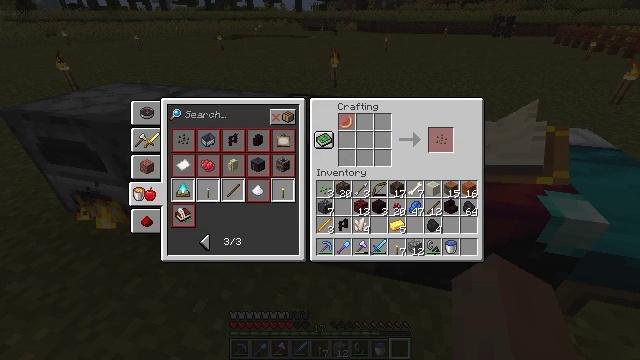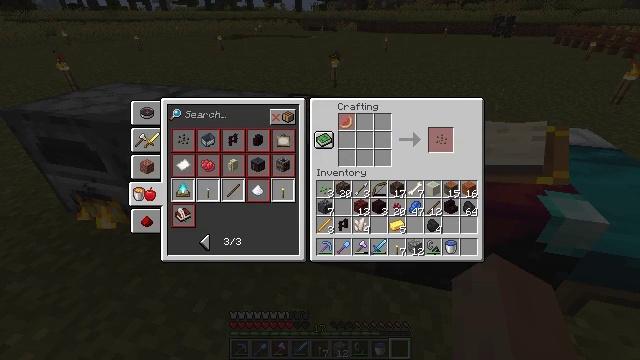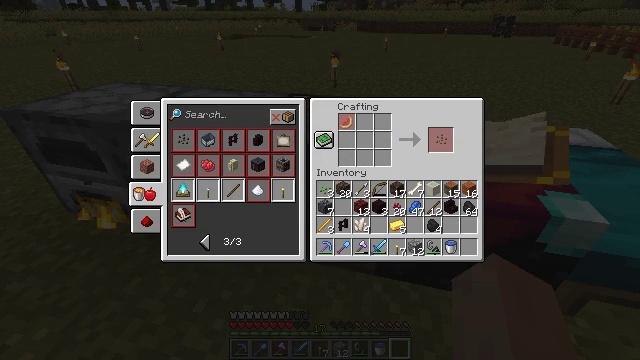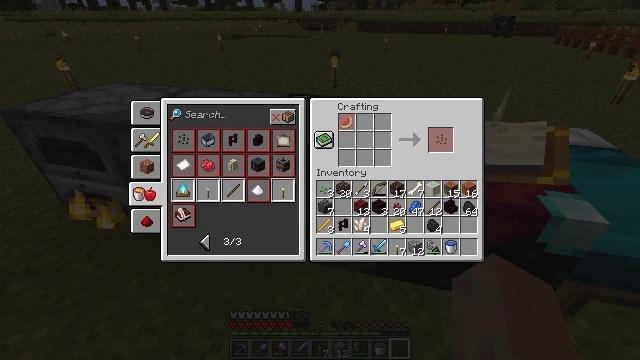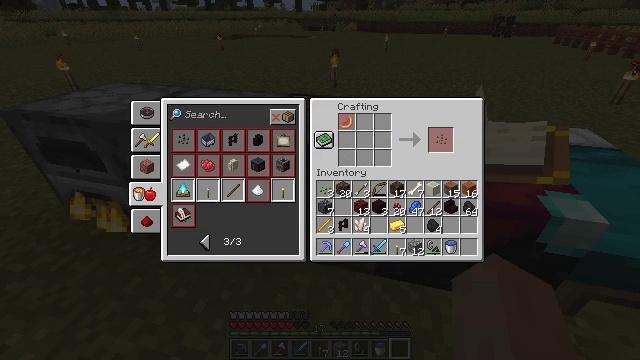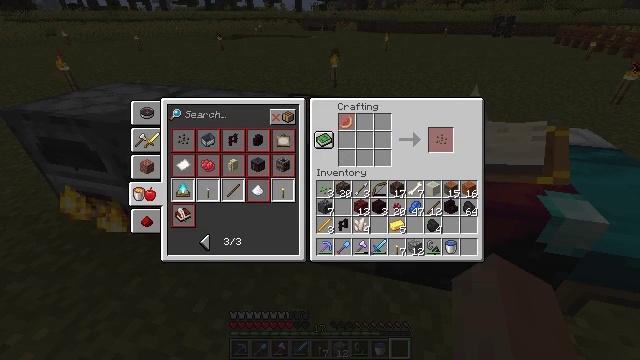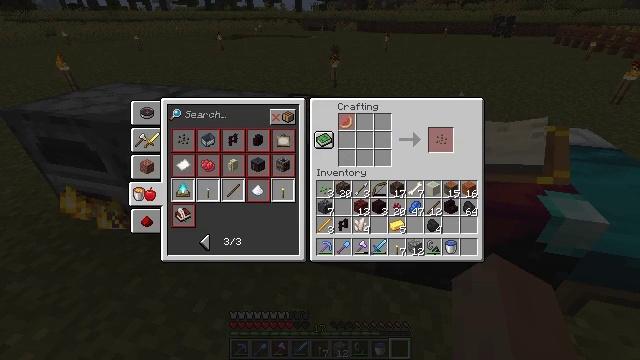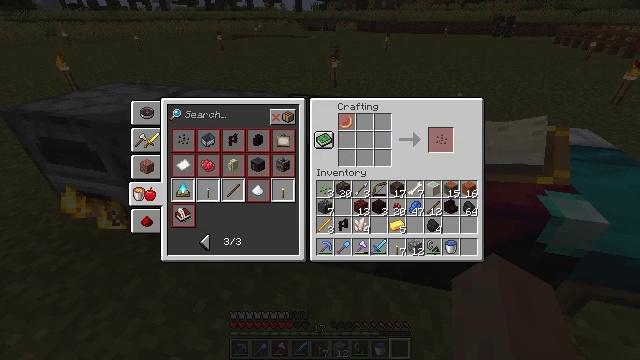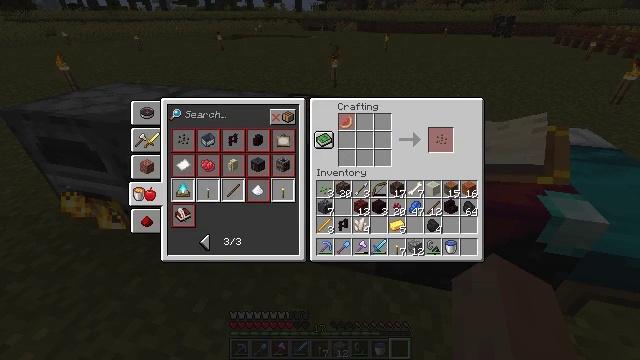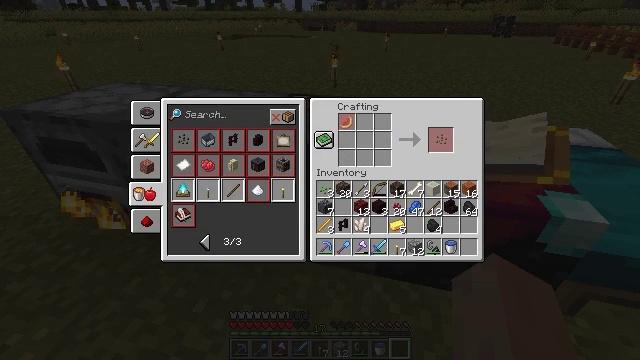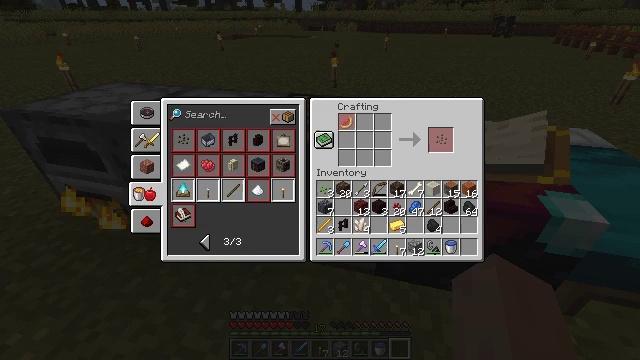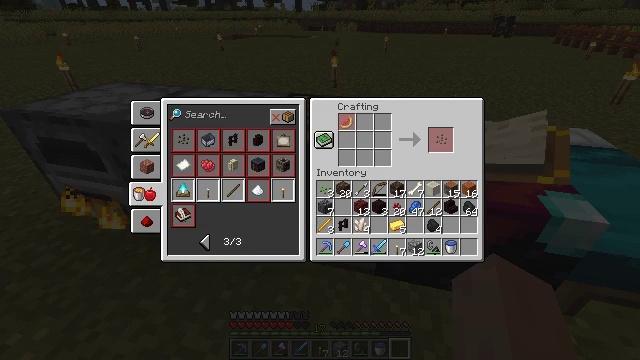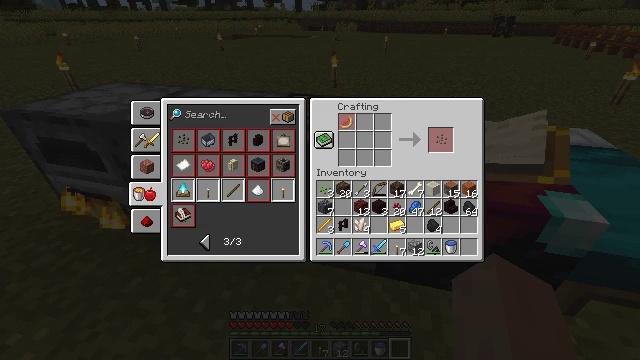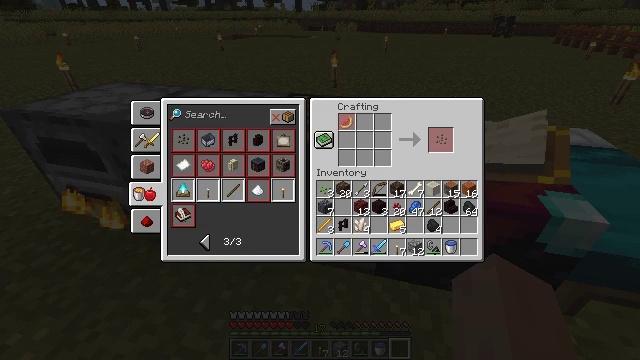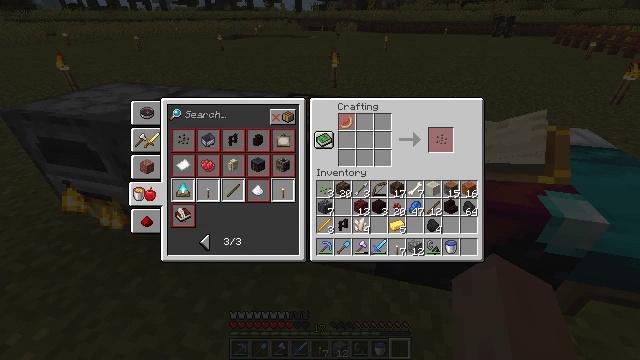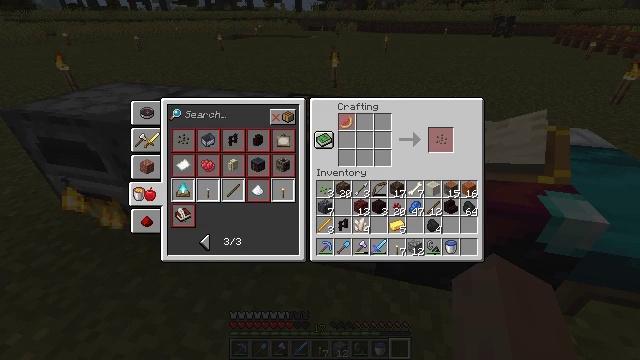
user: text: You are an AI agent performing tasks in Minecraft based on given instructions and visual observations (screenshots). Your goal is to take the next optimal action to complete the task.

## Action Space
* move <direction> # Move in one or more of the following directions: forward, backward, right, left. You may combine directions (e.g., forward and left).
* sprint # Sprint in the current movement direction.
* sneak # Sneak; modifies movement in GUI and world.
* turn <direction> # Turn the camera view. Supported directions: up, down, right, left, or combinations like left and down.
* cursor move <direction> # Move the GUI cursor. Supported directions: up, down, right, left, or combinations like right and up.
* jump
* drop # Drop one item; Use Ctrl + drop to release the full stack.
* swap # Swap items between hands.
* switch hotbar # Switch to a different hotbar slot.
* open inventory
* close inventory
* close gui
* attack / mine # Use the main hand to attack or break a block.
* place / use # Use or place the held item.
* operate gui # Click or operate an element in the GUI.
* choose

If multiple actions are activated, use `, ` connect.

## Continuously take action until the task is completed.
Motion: motion action
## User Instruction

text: Use the crafting table to craft a brewing stand.
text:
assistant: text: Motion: cursor move left and down
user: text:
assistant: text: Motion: no_op
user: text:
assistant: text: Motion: no_op
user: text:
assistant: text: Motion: no_op
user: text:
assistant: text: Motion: no_op
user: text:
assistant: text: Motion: no_op
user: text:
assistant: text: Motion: no_op
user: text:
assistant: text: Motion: no_op
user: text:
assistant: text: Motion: no_op
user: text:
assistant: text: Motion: no_op
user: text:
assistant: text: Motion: no_op
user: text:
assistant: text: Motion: no_op
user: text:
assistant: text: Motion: no_op
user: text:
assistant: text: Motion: no_op
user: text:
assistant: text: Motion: no_op
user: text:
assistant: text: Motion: no_op
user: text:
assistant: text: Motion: no_op
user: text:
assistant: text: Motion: operate gui
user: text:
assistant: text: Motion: operate gui
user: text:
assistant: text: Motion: operate gui
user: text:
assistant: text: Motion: no_op
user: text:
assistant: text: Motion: no_op
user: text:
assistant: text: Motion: no_op
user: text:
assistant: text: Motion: no_op
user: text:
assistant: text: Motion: no_op
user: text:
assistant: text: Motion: no_op
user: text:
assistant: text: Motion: no_op
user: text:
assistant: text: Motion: no_op
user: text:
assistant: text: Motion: no_op
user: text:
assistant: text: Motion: no_op